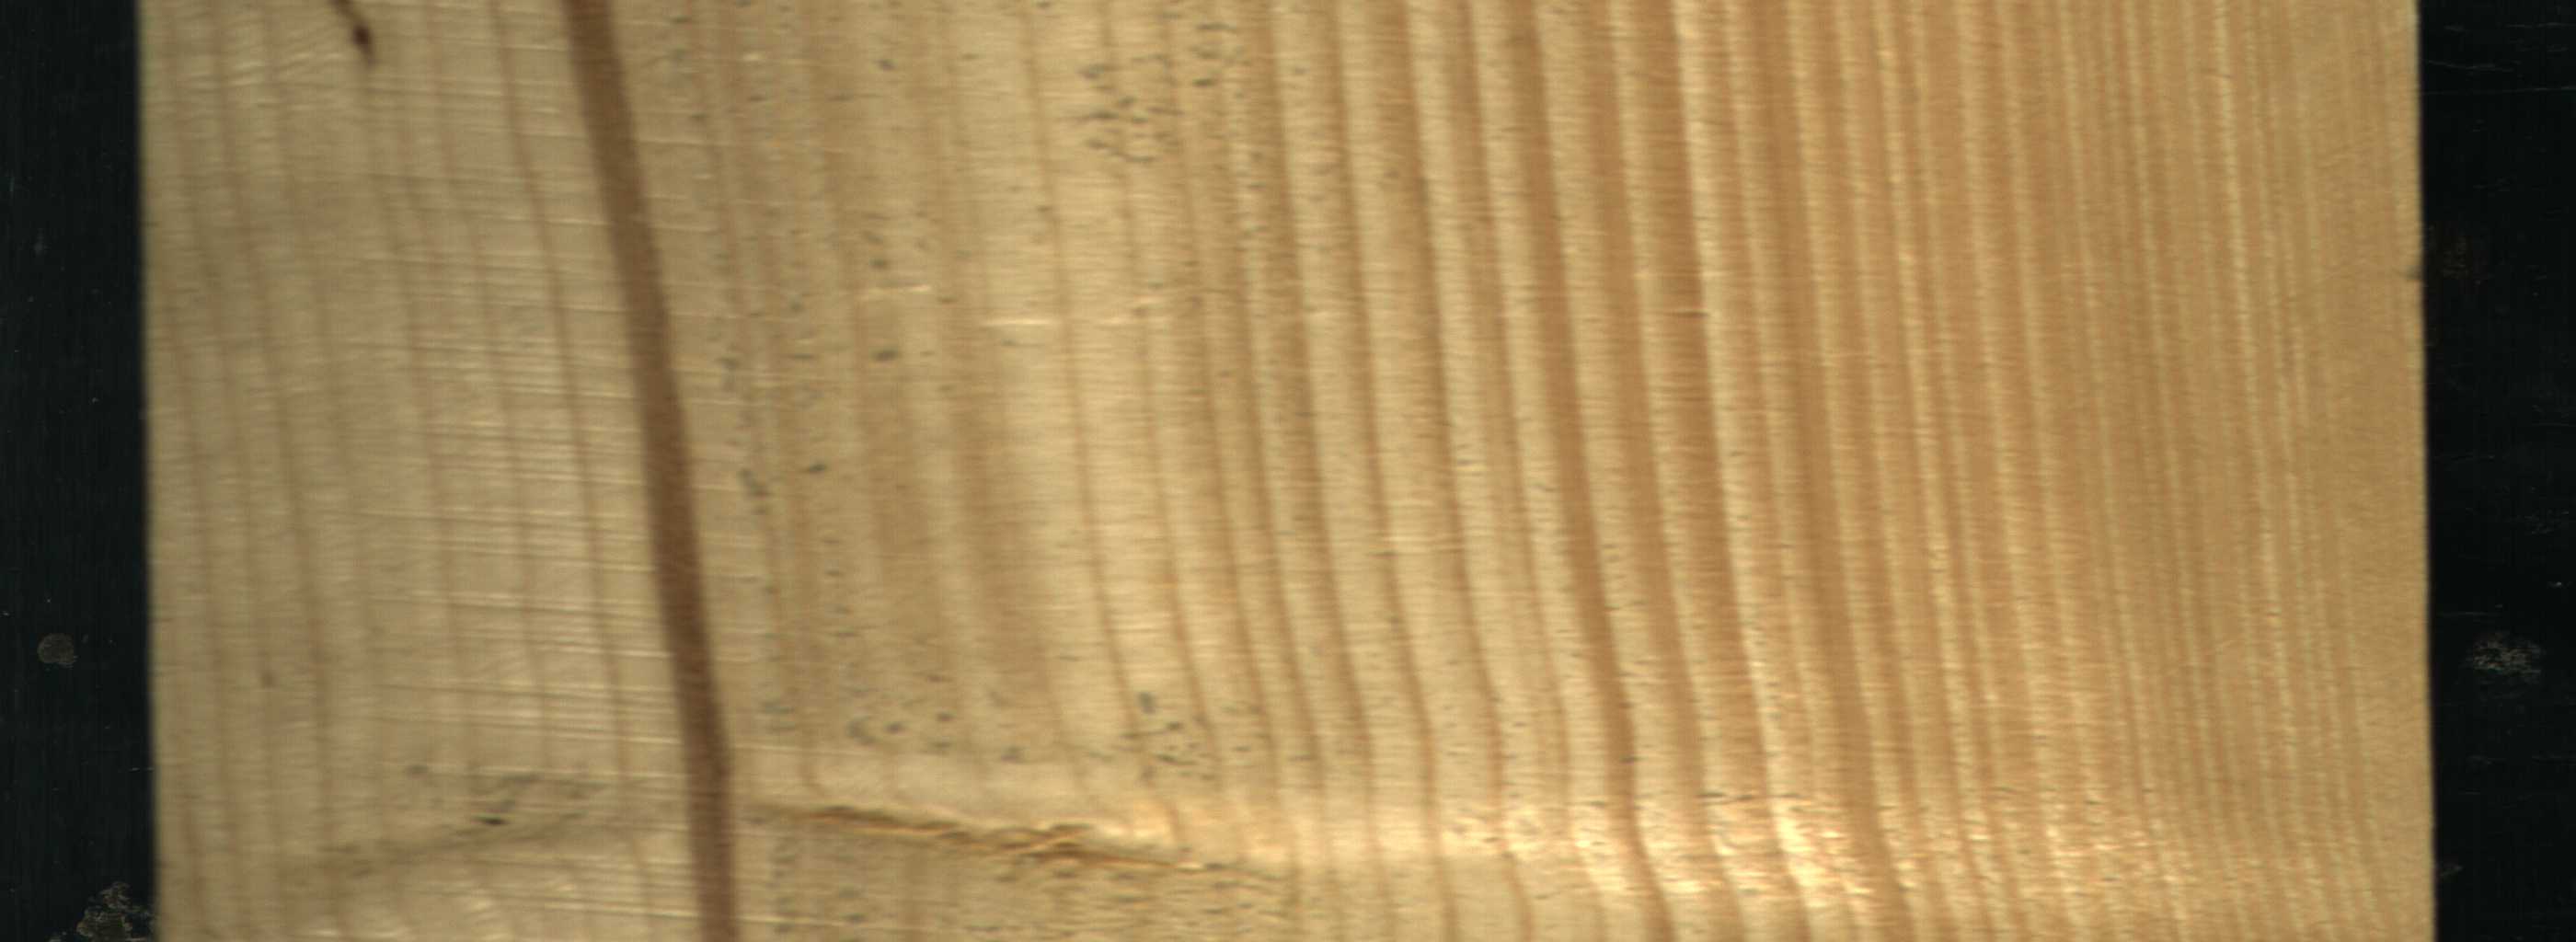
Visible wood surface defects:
Marrow